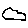
Label: cloud